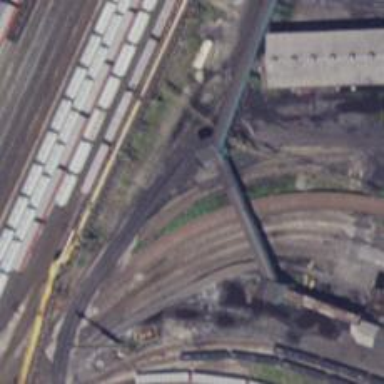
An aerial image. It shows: Rail spur service.